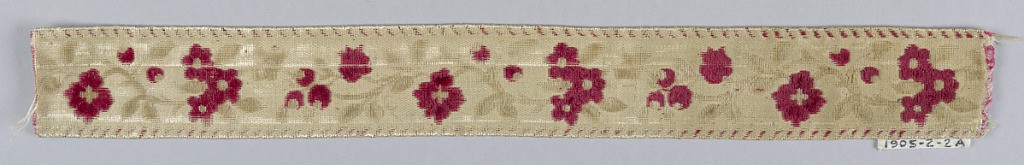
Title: Trimming
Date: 16th century
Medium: silk Technique: supplementary warp pile (velvet)
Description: Design of a curving stem with flowers and leaves between straight borders. In red and white velvet on a white ground.